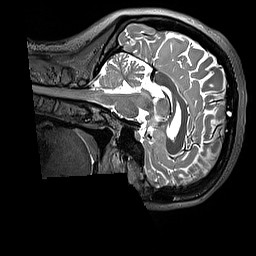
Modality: T2w
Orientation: sagittal
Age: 32
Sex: female
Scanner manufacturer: siemens
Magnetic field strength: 3 T
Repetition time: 3.2 s
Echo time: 0.408 s